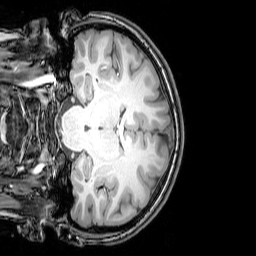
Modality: T1w
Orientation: coronal
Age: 22
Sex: female
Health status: healthy
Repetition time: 0.081 s
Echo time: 0.037 s